Field crop: maize
Growth stage: 2
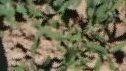
Species: atriplex